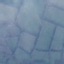
Land use / land cover: Pasture